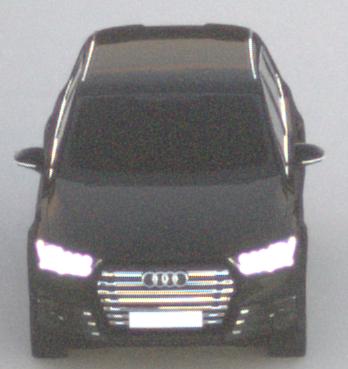
Make: Audi
Model: SQ7
Detailed model: -
Model produced from: 2016
Model produced until: 2018
Doors: 5
Color: black
Road condition: dry road
Daytime: sunrise or sunset
Contrast: low contrast